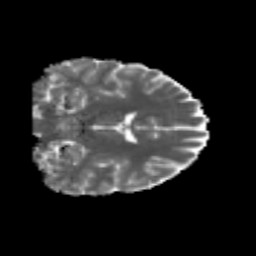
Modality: MD
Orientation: coronal
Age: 24
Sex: male
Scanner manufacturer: siemens
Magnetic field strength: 3 T
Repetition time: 3.5 s
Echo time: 0.125 s